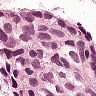
Metastatic tissue present: yes